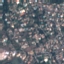
Land use / land cover class: Residential